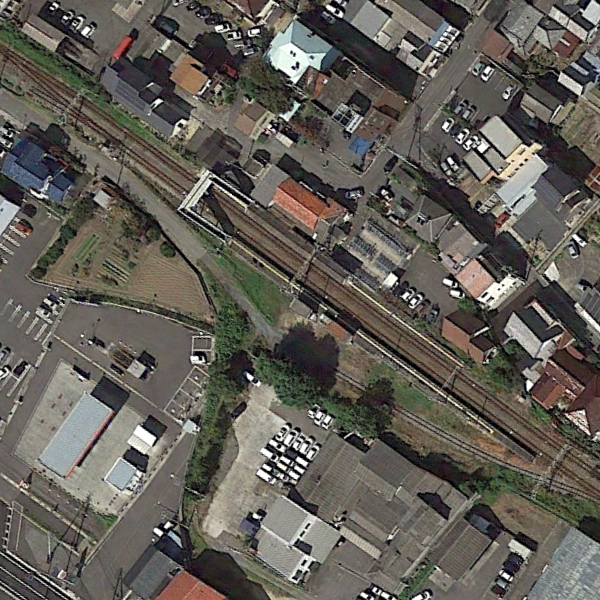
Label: RailwayStation